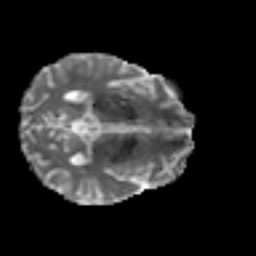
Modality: MD
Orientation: axial
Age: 37
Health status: ill
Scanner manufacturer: philips
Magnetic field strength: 3 T
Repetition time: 9 s
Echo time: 0.127 s